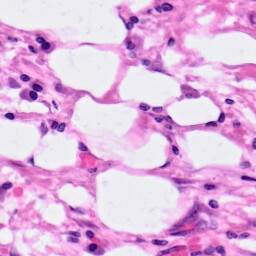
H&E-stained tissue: Pancreatic